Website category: sports
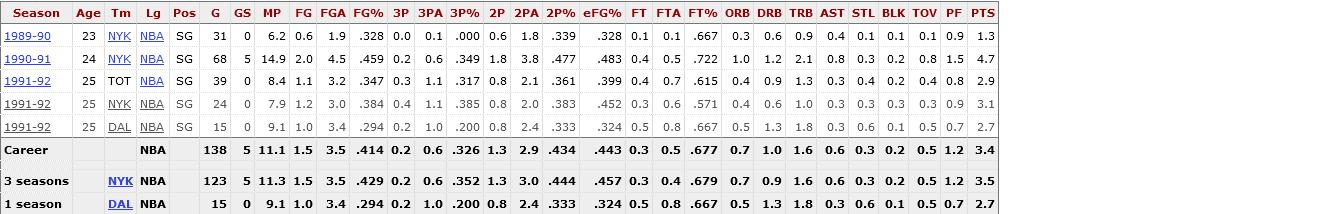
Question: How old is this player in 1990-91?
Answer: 24

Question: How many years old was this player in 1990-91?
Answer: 24

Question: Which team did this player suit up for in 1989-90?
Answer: NYK

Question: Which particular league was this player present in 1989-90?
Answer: NBA

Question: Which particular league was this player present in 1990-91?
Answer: NBA

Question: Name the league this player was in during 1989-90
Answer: NBA

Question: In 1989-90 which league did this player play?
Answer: NBA

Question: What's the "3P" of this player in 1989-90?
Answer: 0.0

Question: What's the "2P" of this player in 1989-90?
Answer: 0.6

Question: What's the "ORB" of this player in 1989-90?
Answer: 0.3

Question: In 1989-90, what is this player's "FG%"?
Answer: .328

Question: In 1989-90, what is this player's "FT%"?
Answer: .667

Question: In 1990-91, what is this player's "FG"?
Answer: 2.0

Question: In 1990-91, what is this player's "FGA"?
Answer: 4.5

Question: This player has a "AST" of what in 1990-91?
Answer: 0.8

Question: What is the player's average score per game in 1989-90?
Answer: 1.3